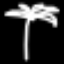
Label: palm tree